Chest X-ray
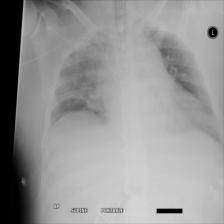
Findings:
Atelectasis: negative
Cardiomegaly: negative
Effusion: negative
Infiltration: negative
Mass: negative
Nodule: negative
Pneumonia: negative
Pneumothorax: negative
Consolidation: negative
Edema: negative
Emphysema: negative
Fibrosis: negative
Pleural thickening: negative
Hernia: negative